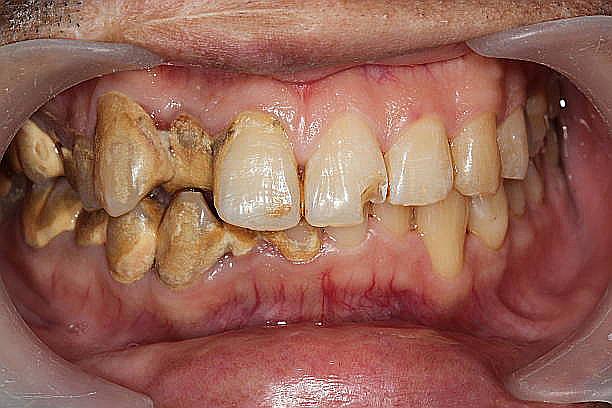
Condition: Calculus